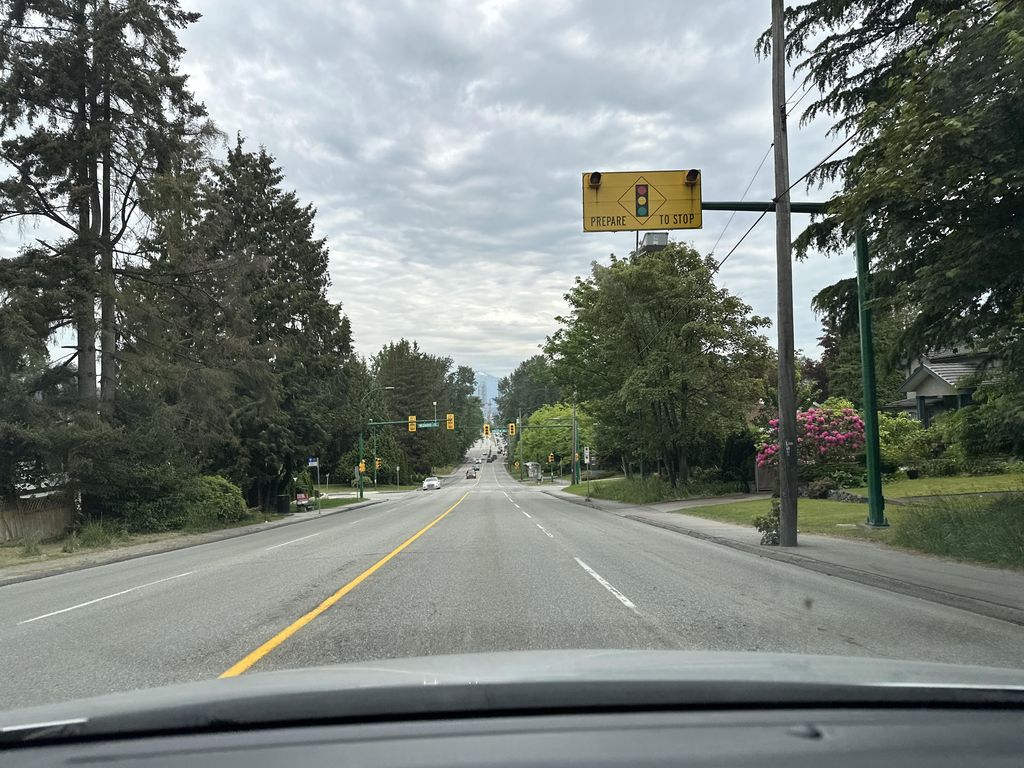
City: vancouver